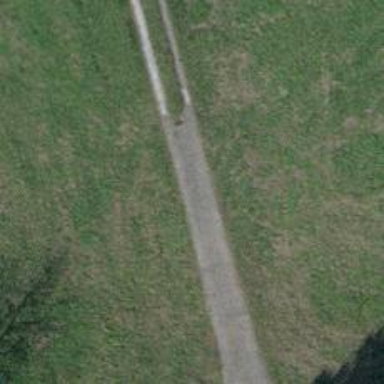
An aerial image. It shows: Track with grade 2 tracktype.